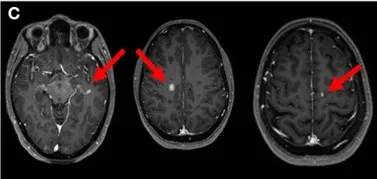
Axial MRI images of reported patient. (C; Apr 2021): gadolinium-enhancing lesions (arrow) corresponding to the new hyperintense lesions on FLAIR were noted in T1 weighted postcontrast images.
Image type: radiology (mri)